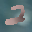
Label: 2